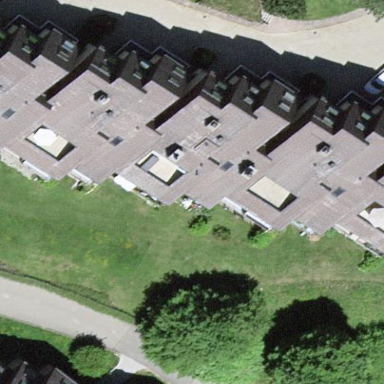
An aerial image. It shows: Residential building.